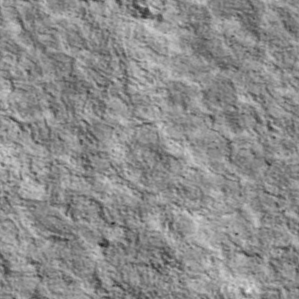
Label: non_frost